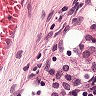
Metastatic tissue present: no